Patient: sex F, age 58
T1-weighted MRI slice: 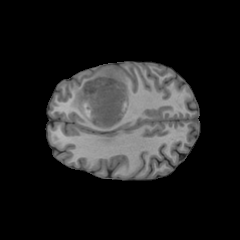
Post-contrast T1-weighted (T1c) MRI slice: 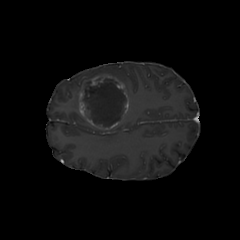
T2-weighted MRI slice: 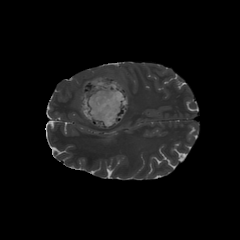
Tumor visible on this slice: yes
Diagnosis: Glioblastoma, IDH-wildtype
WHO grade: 4